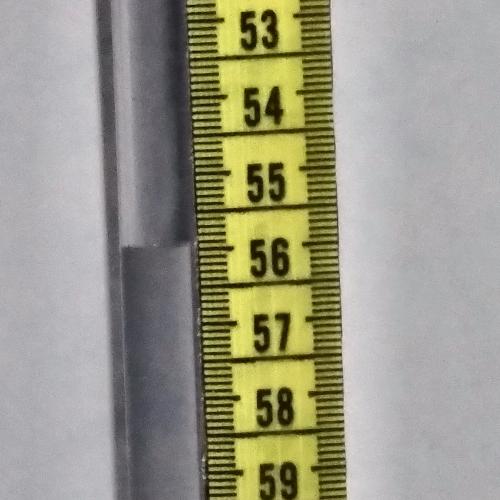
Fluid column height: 55.9 cm